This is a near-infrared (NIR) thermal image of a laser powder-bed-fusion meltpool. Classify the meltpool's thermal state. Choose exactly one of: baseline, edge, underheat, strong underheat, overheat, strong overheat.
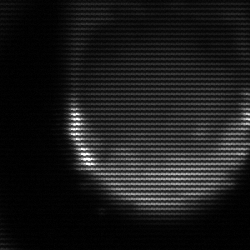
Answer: edge